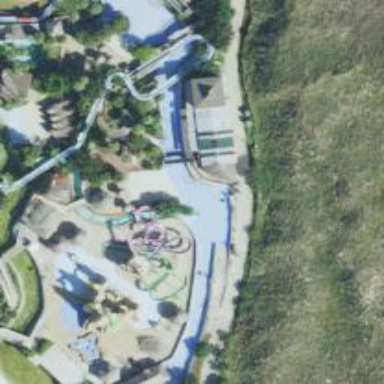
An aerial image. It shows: Water slide attraction.